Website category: university
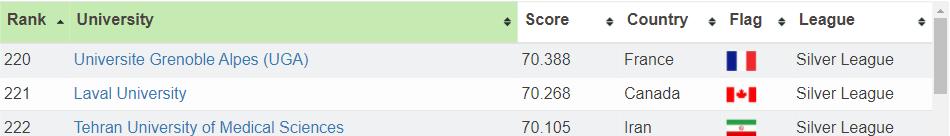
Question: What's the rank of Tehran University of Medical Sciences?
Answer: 222

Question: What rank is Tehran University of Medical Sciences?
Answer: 222

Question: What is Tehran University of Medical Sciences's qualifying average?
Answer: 222

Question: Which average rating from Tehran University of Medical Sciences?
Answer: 222

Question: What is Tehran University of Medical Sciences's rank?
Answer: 222

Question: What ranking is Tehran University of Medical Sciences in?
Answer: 222

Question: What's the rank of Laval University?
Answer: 221

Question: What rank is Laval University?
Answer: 221

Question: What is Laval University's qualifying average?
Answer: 221

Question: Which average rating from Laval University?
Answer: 221

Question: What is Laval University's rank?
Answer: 221

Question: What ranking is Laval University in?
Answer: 221

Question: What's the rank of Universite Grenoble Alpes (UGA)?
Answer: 220

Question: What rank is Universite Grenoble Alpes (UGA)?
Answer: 220

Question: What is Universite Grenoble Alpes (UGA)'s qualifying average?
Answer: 220

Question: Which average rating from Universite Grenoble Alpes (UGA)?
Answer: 220

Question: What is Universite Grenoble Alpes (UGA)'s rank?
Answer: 220

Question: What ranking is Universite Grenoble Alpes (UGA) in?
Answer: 220

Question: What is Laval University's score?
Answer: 70.268

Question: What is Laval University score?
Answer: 70.268

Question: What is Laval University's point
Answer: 70.268

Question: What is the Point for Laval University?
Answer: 70.268

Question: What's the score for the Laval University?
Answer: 70.268

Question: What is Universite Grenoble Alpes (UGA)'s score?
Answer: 70.388

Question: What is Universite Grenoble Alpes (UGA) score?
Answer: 70.388

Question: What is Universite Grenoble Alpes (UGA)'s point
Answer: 70.388

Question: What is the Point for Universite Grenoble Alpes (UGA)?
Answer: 70.388

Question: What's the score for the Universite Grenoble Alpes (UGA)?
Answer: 70.388

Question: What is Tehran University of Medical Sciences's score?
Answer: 70.105

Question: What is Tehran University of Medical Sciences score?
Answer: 70.105

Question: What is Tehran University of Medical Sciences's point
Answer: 70.105

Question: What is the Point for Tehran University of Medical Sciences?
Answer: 70.105

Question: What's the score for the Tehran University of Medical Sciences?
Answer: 70.105

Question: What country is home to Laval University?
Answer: Canada

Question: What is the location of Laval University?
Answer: Canada

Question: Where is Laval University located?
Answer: Canada

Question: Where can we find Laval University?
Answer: Canada

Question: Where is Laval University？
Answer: Canada

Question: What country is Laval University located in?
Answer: Canada

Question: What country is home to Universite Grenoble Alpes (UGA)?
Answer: France

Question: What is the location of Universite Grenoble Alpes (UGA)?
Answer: France

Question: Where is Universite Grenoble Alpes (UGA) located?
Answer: France

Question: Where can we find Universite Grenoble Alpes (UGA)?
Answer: France

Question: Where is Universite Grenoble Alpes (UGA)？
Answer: France

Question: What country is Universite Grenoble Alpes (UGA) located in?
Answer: France

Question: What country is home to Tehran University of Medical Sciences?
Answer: Iran

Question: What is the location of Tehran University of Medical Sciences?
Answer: Iran

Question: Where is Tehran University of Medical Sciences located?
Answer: Iran

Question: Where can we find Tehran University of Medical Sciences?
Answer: Iran

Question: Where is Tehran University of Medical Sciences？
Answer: Iran

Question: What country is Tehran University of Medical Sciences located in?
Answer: Iran

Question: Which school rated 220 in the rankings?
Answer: Universite Grenoble Alpes (UGA)

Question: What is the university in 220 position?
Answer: Universite Grenoble Alpes (UGA)

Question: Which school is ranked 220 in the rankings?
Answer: Universite Grenoble Alpes (UGA)

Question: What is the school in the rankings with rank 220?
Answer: Universite Grenoble Alpes (UGA)

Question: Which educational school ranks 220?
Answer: Universite Grenoble Alpes (UGA)

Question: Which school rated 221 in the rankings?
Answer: Laval University

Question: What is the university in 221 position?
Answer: Laval University

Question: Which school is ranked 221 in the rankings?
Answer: Laval University

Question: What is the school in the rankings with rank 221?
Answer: Laval University

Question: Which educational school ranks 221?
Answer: Laval University

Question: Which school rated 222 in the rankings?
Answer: Tehran University of Medical Sciences

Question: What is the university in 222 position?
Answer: Tehran University of Medical Sciences

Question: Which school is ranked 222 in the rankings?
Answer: Tehran University of Medical Sciences